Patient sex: F
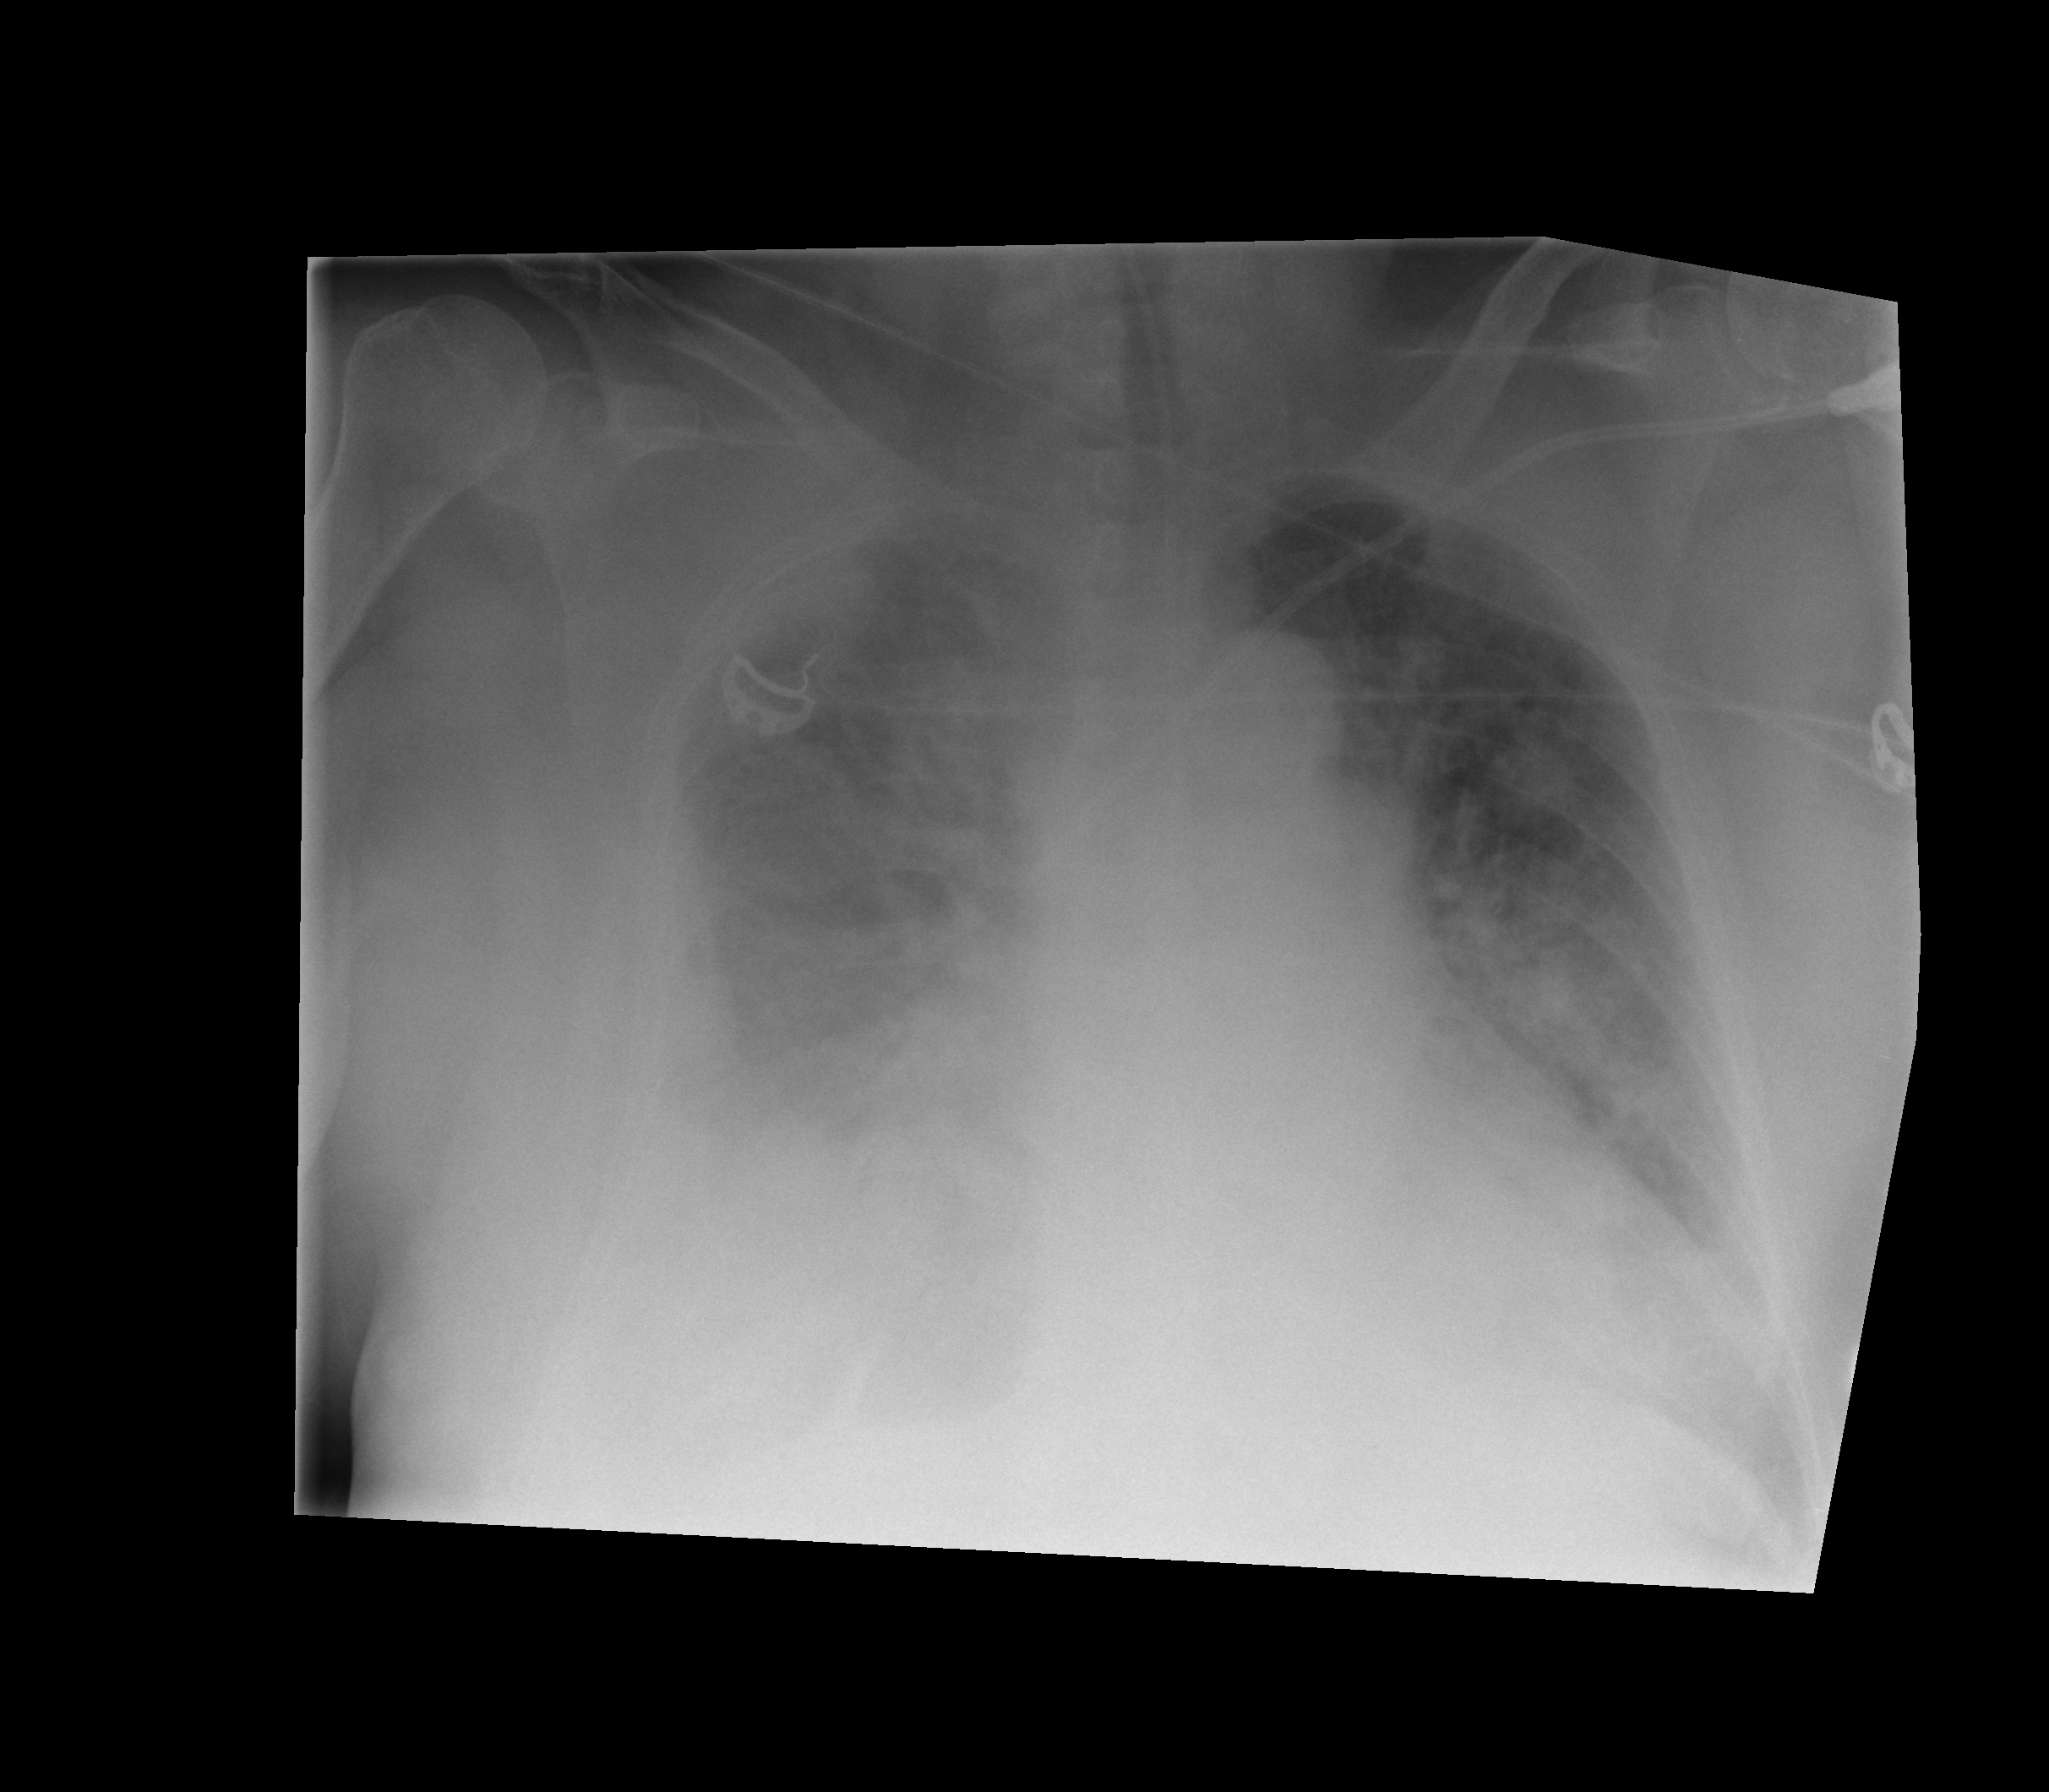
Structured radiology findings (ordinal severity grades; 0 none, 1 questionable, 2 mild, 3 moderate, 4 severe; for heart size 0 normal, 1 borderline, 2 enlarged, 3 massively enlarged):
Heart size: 2
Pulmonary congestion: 2
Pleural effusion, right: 3
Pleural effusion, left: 2
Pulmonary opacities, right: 3
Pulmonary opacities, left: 2
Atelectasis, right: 2
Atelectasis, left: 2